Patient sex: M
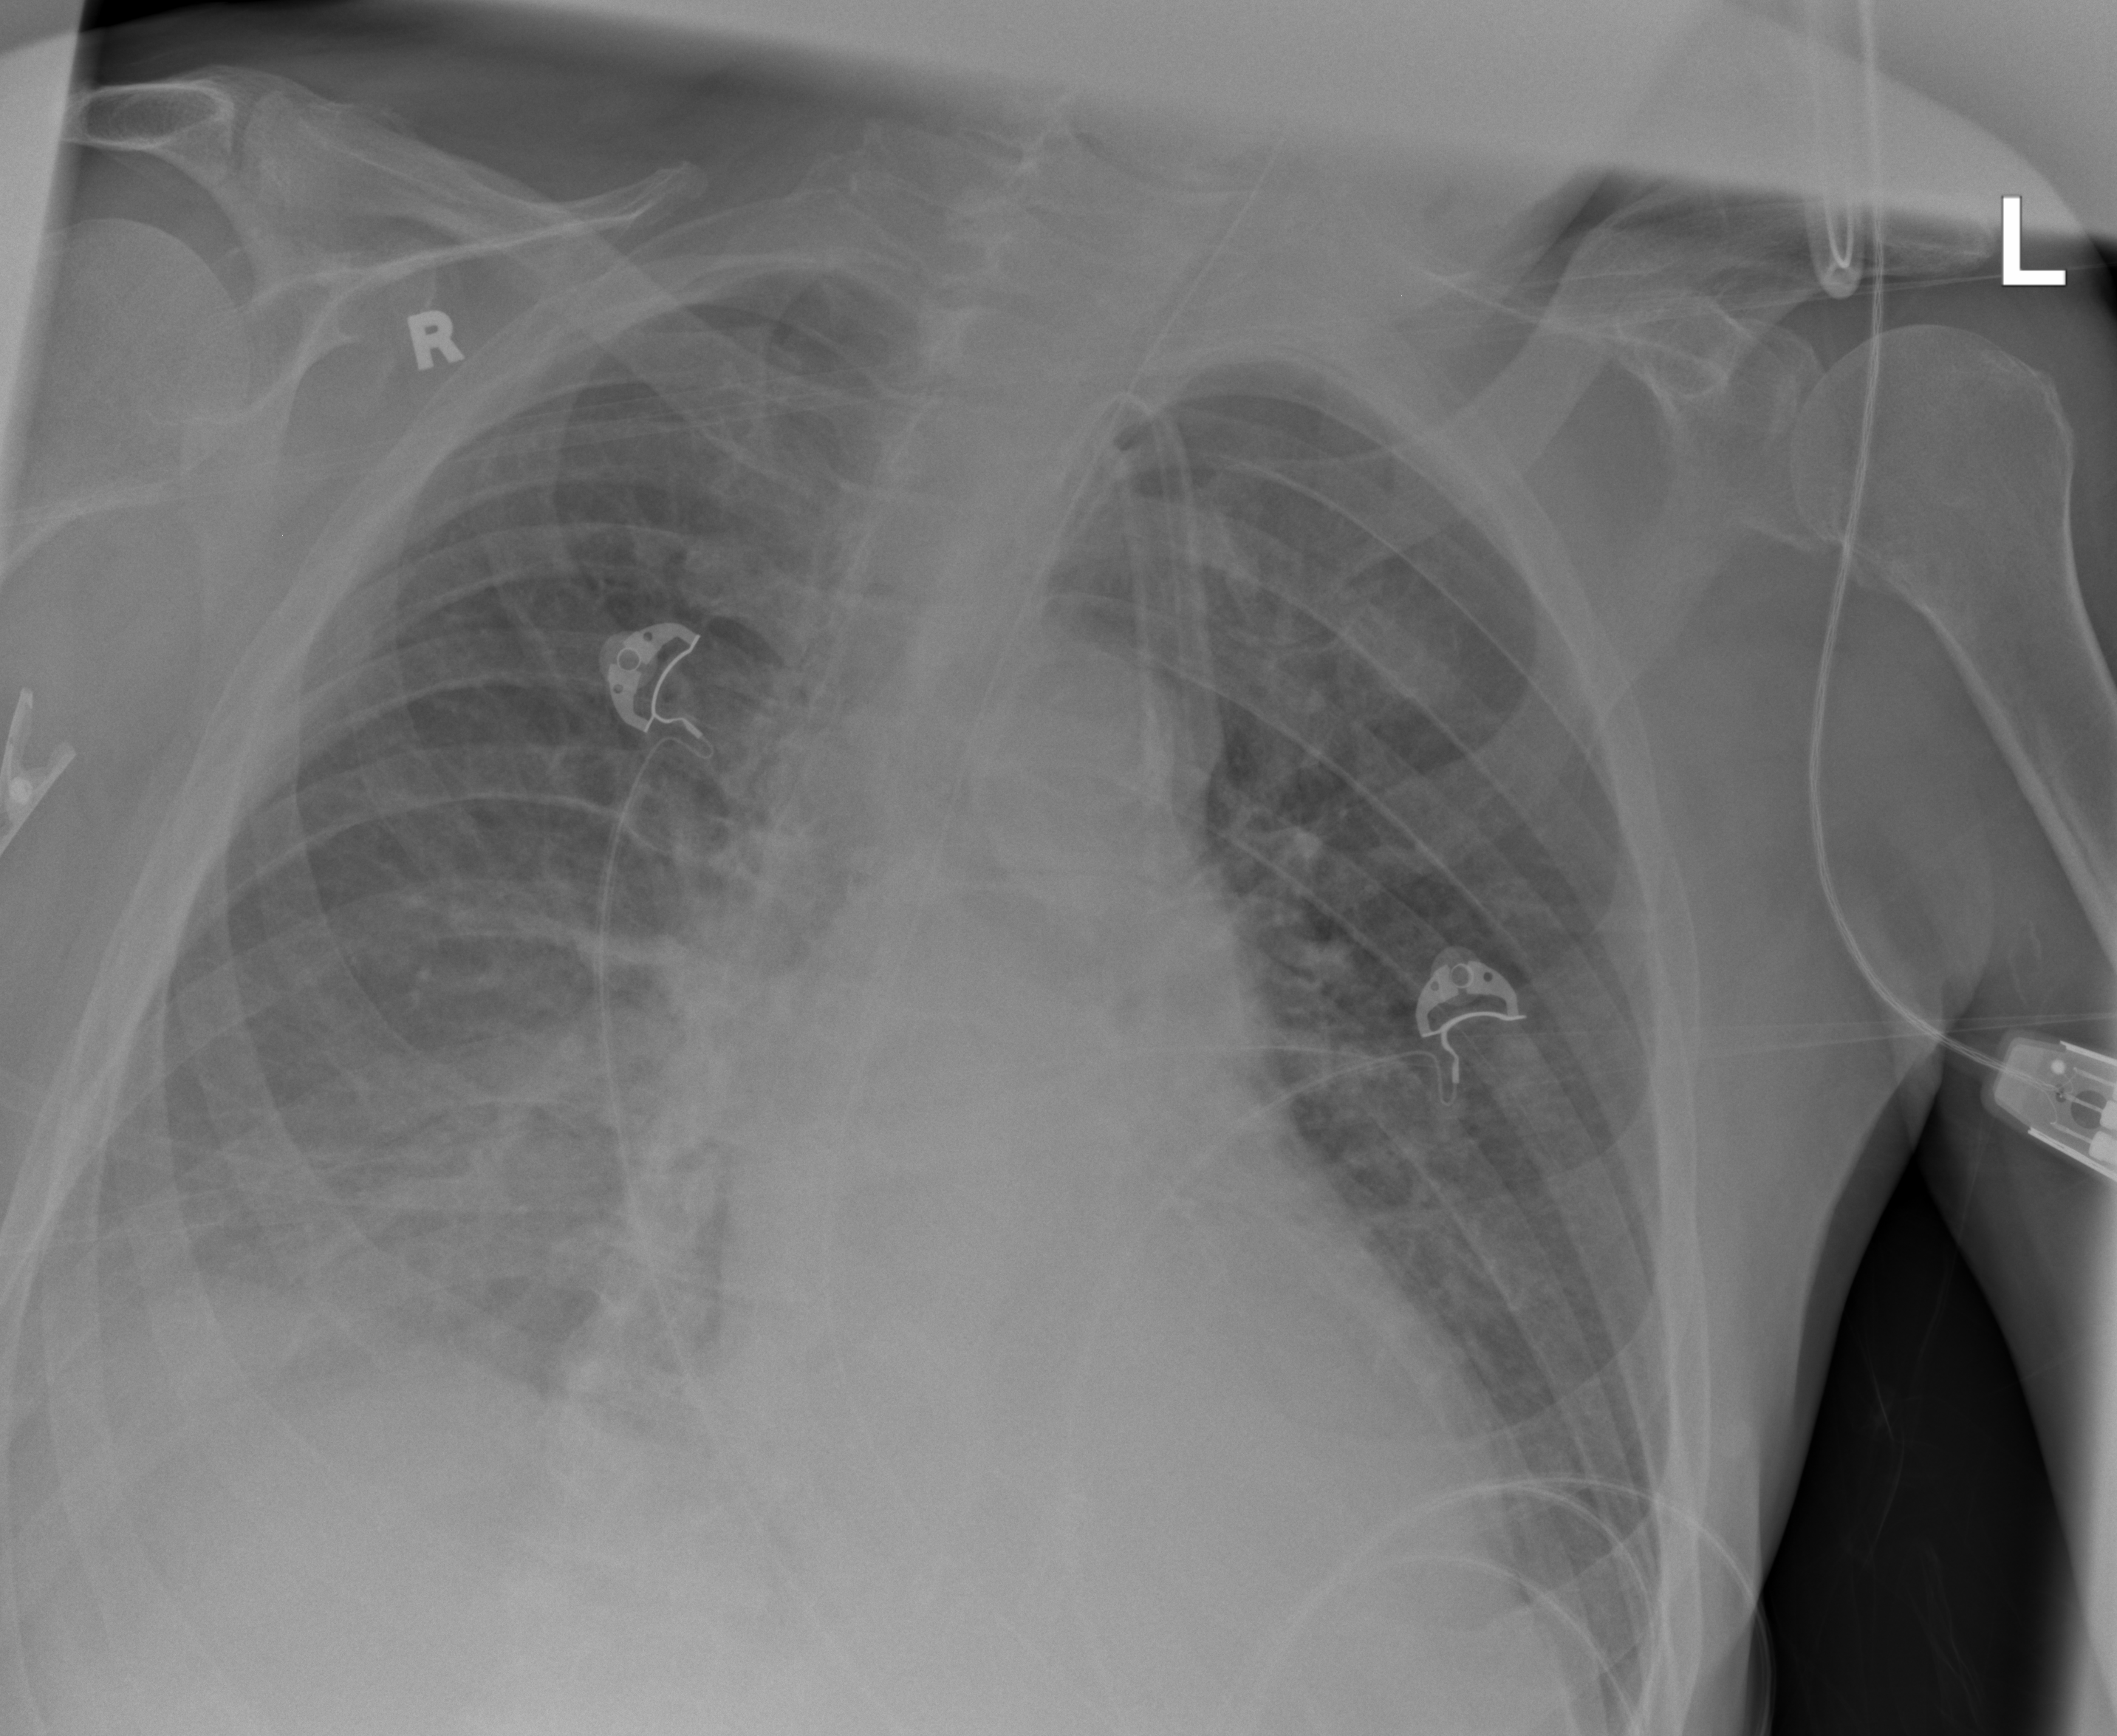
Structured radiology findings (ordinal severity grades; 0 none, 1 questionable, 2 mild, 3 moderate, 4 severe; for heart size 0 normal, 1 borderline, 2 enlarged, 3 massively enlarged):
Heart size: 0
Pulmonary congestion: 0
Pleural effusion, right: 2
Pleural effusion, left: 0
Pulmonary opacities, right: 2
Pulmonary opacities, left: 2
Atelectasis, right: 2
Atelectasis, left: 0